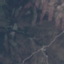
Land use / land cover: HerbaceousVegetation